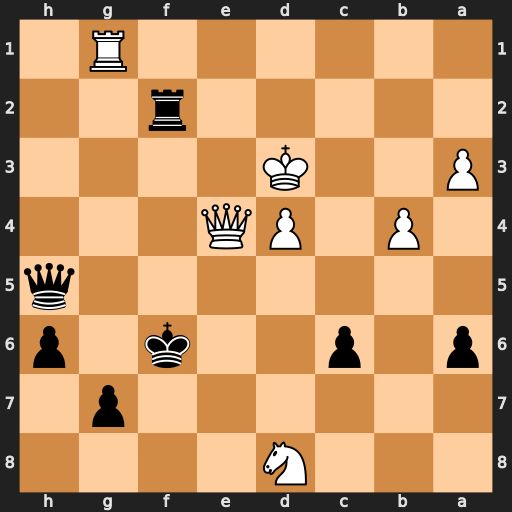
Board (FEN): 3N4/6p1/p1p2k1p/7q/1P1PQ3/P2K4/5r2/6R1
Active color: b
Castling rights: -
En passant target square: -
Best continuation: Rf3+ Kd2 Qh2+ Qe2 Qf4+ Kc2 Rf2